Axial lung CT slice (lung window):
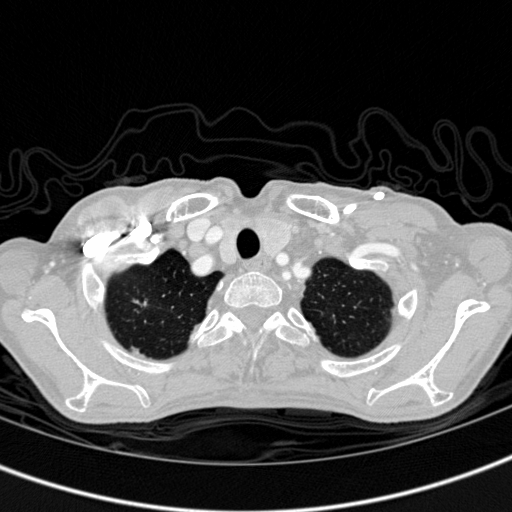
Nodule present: no